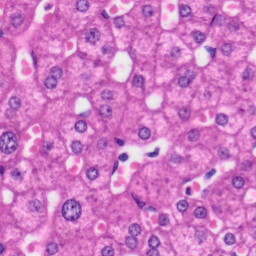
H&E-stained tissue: Liver